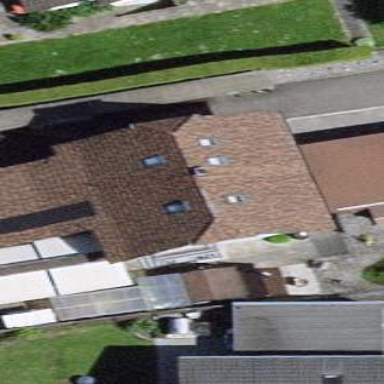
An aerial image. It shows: Detached building.